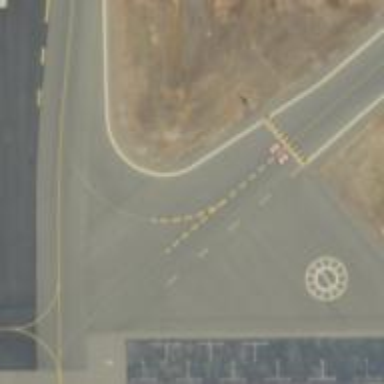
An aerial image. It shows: Image of taxiway at airport.